Current action and preconditions to check: path_clear

Your task: For each precondition in the list above, predict whether it will hold at this action.

Consider the current scene as observed from the mobile robot's camera, and analyze the predicted future states of all dynamic agents (e.g., people, animals, vehicles, or any moving entities) within the NEXT SECOND.

IMPORTANT: Only answer "very likely" if you are absolutely certain—based on strong, clear evidence—that a dynamic agent will violate the precondition in the predicted future state. Do NOT answer "very likely" for unlikely, ambiguous, or low-probability risks.

Ask yourself for each precondition: Is there a high probability, with clear and convincing evidence, that the predicted future states of any dynamic agent will interfere with the predicted future state of the currently executing action within the NEXT SECOND, causing that precondition to fail?

Assess the risk level based on these predictions. Use "likely" or "very likely" if motions create a clear risk of interference.

Use "neutral" or "improbable" if agents are nearby but their predicted paths are clearly diverging or non-conflicting.

Failure Risk Categories: "very improbable", "improbable", "neutral", "likely", "very likely"

Answer Format: Output ONLY the probability_of_failure value from these categories: "very improbable", "improbable", "neutral", "likely", "very likely"

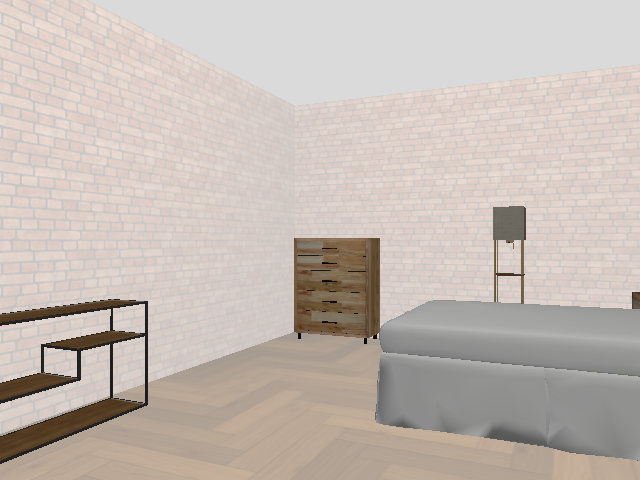

Answer: very improbable